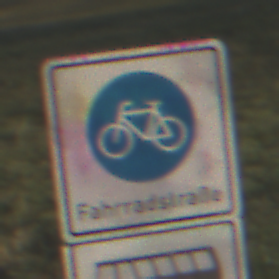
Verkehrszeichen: BeginnFahrradstrasse
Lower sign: MehrspurigeFahrzeugeFrei5
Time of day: MorningAfternoon
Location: Outdoor (Nature)
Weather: Clear
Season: Winter
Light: Natural